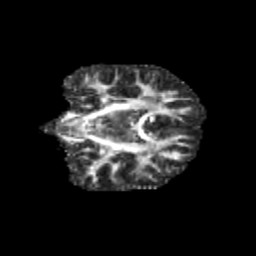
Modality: FA
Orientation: coronal
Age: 9
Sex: male
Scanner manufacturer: siemens
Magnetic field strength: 3 T
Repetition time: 3.8 s
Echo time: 0.07 s